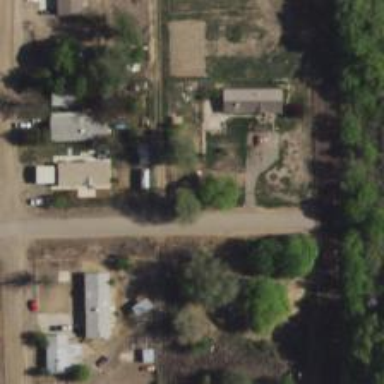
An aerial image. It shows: Alley classified as service road.